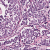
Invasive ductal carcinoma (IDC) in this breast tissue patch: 1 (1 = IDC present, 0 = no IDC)